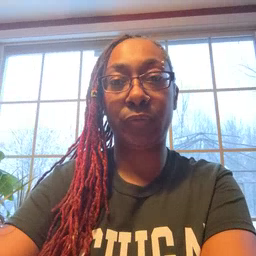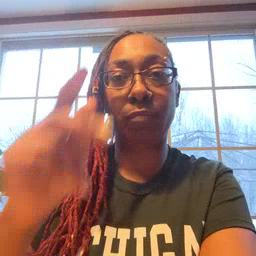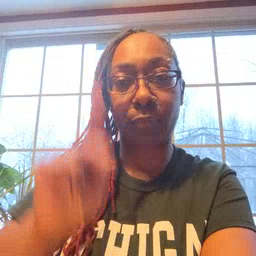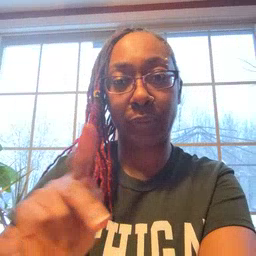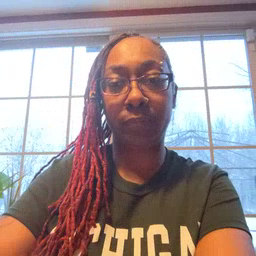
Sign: person